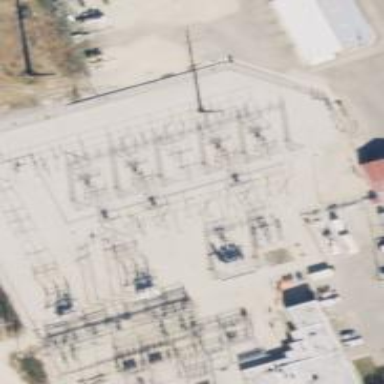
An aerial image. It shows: Power tower.